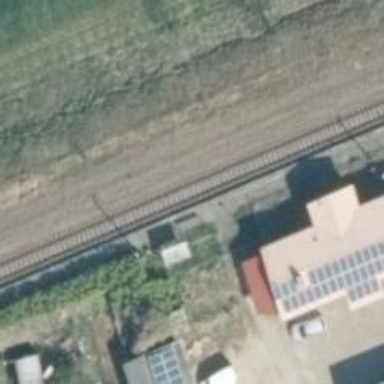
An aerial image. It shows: Public transport stop position along the railway.